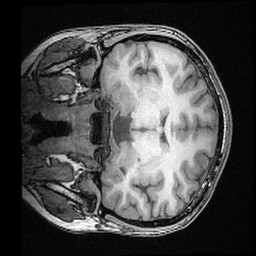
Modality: T1w
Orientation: coronal
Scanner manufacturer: ge
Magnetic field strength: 3 T
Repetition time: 0.008572 s
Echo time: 0.003384 s